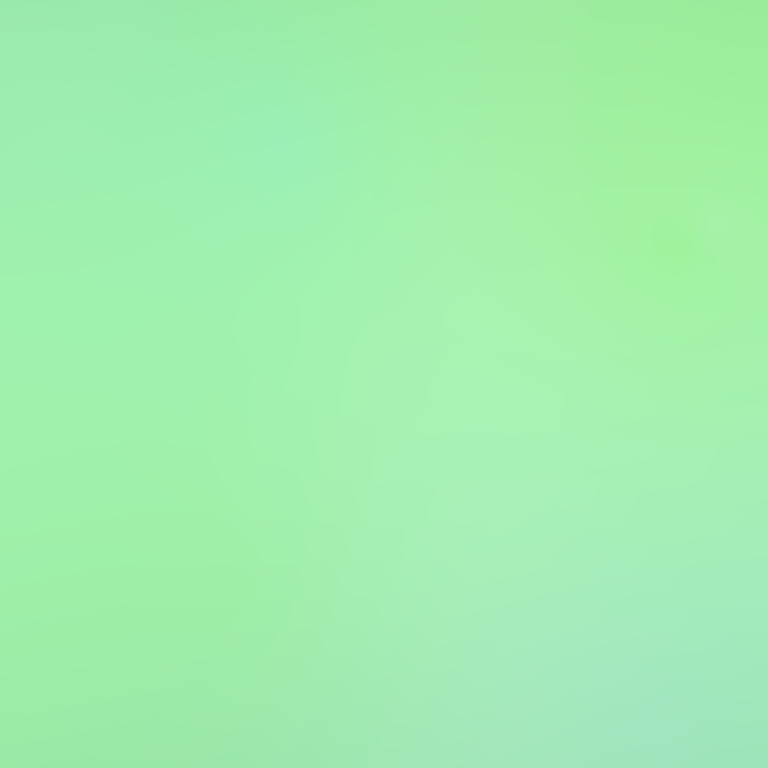
Abstract light effect, smooth gradient from soft green to light teal, calm atmosphere, diffuse light, no room, no furniture, no objects.